Interaction volume radius: 5 \u00c5
Interaction volume height: 10 \u00c5
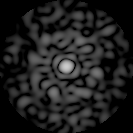
Disorder parameter: 0.8448